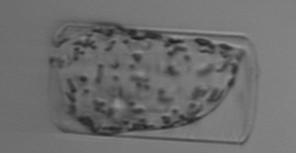
Label: Guinardia_flaccida